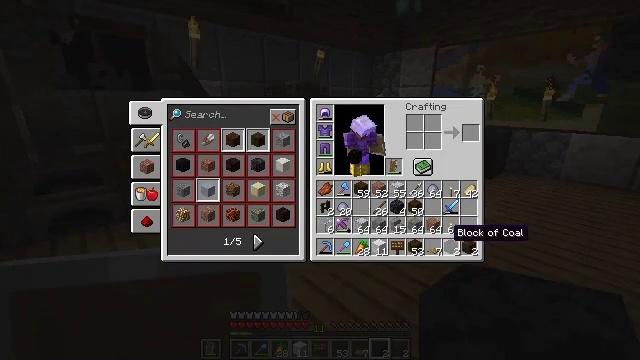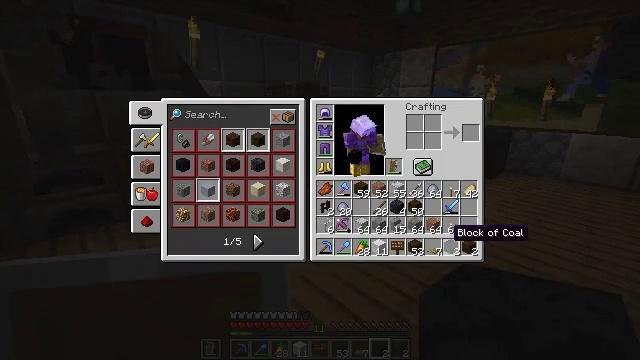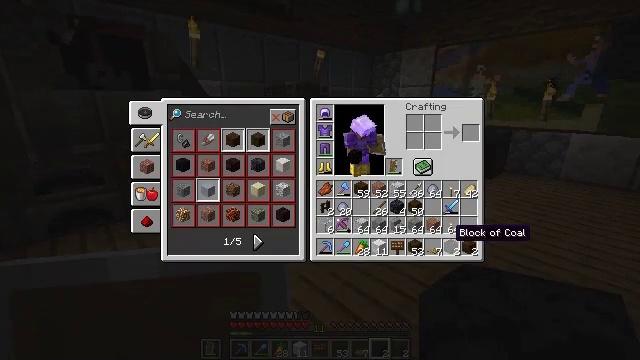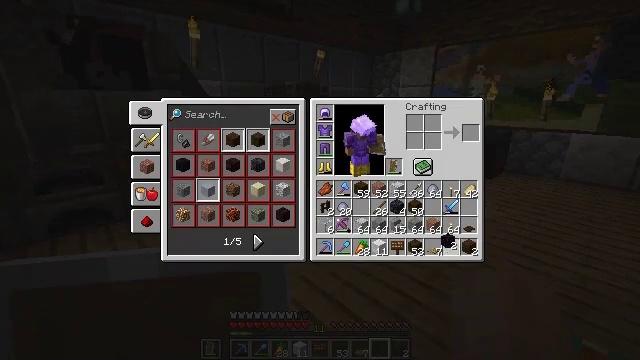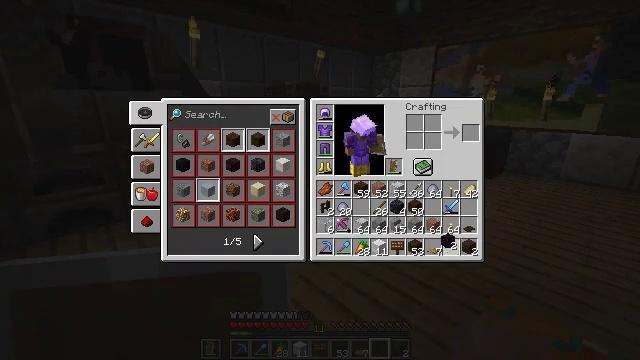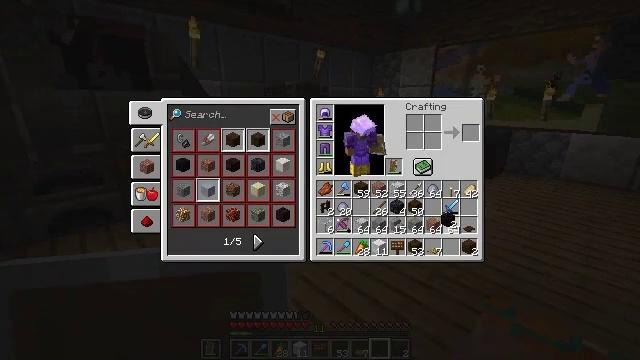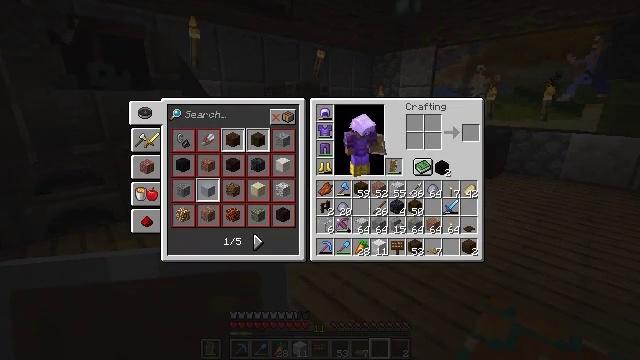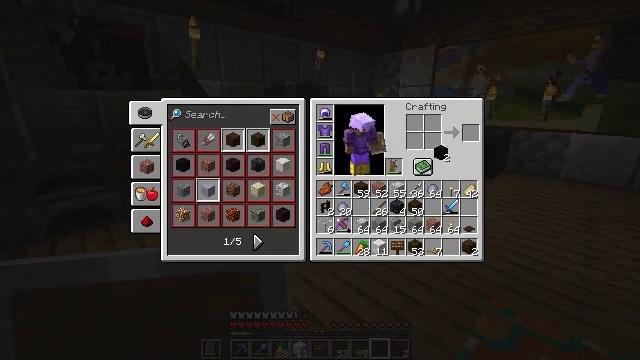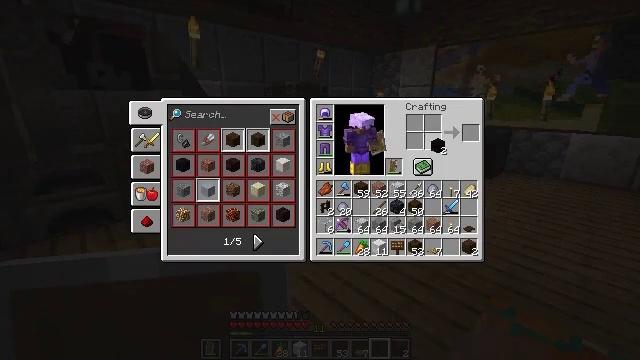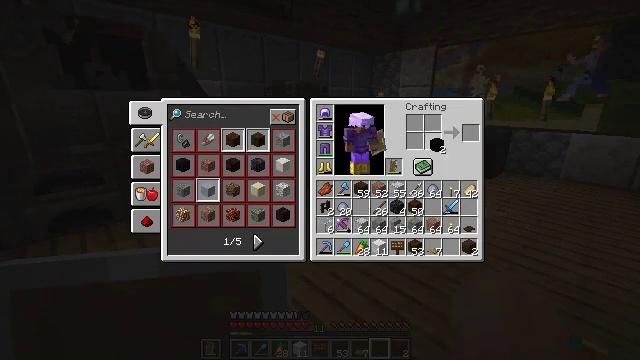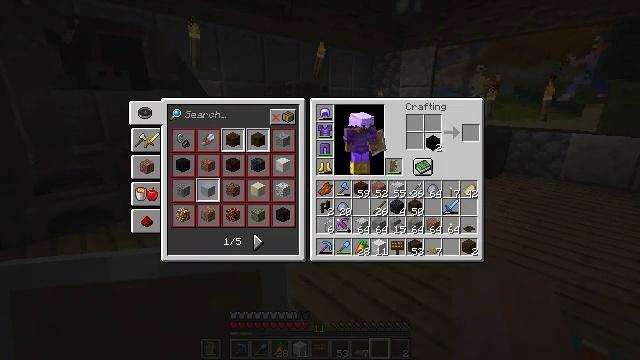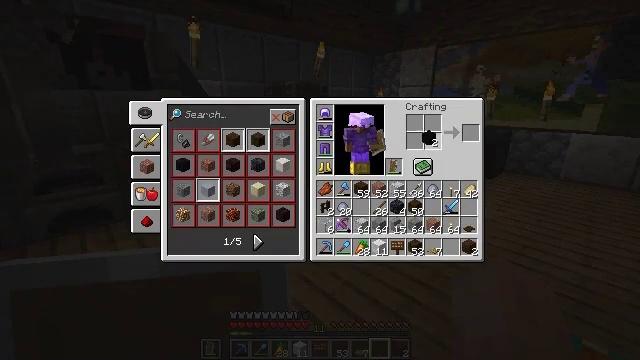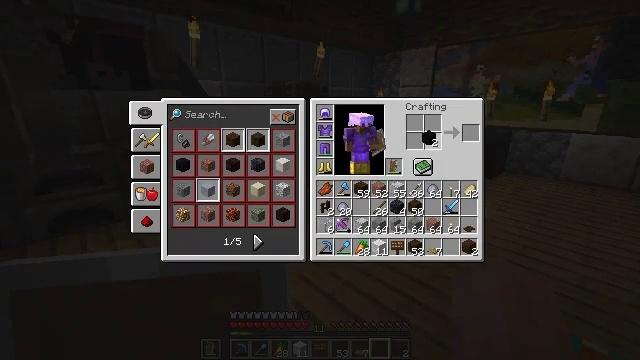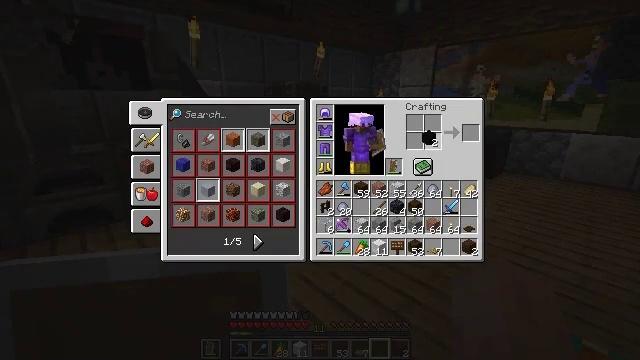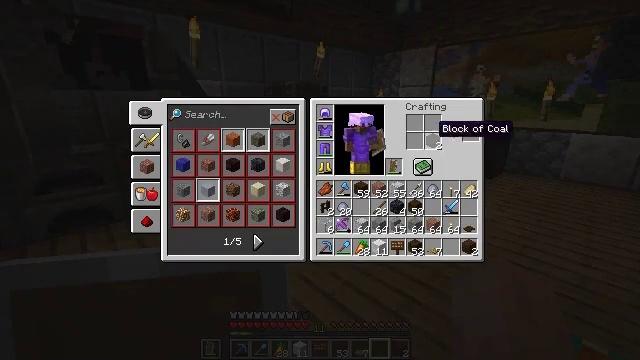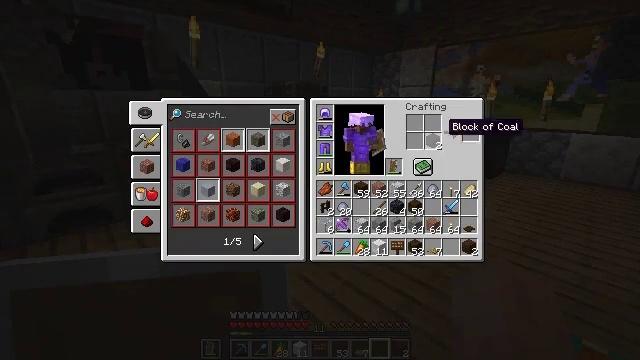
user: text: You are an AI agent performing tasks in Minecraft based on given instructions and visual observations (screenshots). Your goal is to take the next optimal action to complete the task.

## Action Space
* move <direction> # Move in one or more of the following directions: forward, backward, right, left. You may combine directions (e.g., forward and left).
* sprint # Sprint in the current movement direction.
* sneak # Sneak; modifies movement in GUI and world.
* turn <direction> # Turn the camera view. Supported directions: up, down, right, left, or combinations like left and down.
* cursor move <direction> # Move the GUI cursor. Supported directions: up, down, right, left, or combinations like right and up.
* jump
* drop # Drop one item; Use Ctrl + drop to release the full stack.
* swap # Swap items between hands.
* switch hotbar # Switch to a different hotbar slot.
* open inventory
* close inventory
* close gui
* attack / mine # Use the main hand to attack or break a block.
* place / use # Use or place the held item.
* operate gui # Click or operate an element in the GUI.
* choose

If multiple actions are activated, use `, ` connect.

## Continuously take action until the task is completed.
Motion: motion action
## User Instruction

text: Open crafting interface to make coal.
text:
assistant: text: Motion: no_op
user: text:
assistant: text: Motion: no_op
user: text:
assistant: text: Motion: operate gui
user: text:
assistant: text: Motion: operate gui
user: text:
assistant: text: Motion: cursor move up
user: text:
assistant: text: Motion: cursor move up
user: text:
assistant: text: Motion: cursor move up
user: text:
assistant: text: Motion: cursor move up
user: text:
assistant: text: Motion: no_op
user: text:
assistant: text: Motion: no_op
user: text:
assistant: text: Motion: no_op
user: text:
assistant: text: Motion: operate gui
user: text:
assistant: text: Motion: operate gui
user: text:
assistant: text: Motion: no_op
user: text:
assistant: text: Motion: cursor move right
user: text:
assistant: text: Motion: cursor move right
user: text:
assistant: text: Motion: sneak
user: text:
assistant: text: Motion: sneak, cursor move right
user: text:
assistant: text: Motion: sneak
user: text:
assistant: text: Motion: sneak
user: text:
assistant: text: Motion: sneak, operate gui
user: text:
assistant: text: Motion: sneak, operate gui
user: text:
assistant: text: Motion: sneak, operate gui
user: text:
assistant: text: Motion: sneak
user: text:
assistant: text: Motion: sneak
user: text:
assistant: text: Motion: sneak